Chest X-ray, PA view. Patient: 67 years old, sex F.
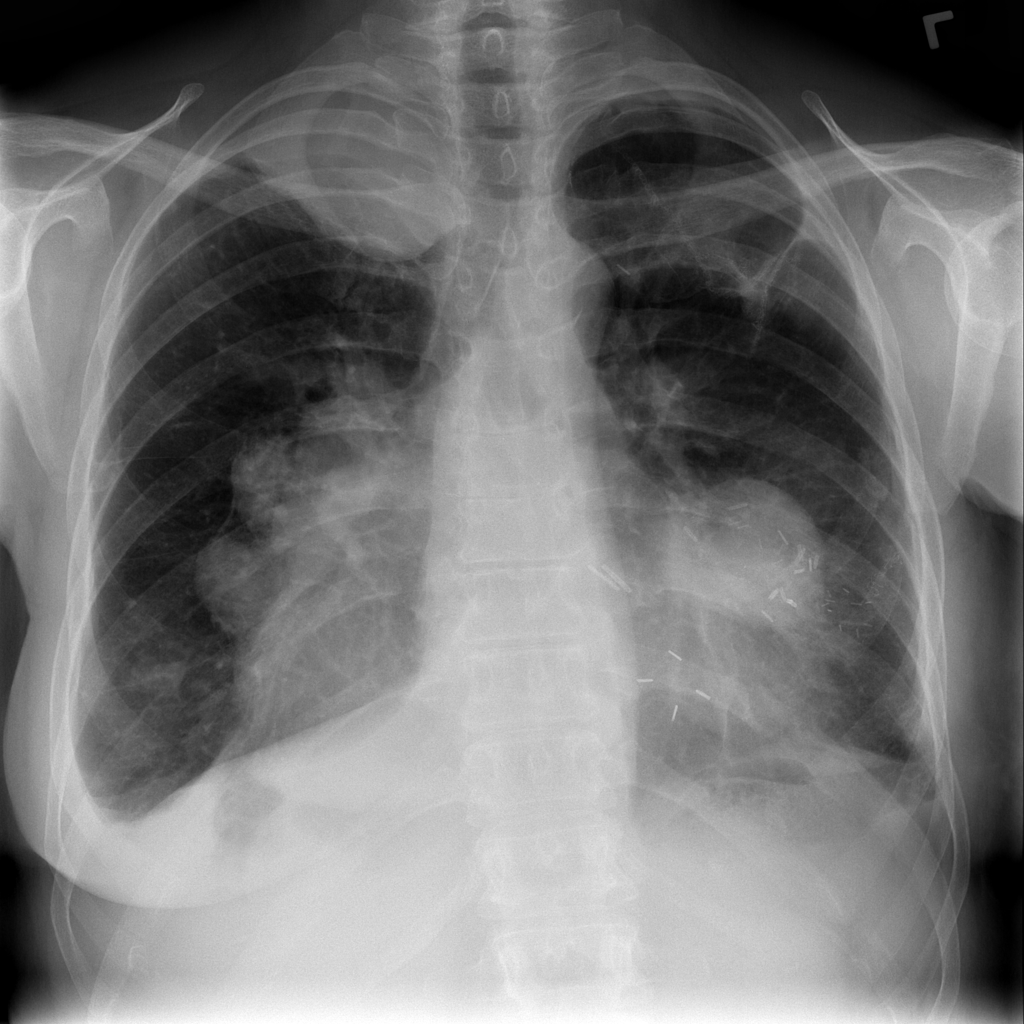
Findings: Effusion, Fibrosis, Mass, Cardiomegaly